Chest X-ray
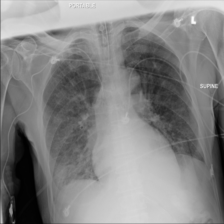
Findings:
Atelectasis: negative
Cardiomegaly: negative
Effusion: positive
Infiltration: positive
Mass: negative
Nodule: negative
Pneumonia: negative
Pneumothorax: negative
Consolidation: negative
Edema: negative
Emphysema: negative
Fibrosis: negative
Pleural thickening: negative
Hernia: negative